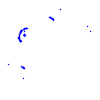
Particle: proton